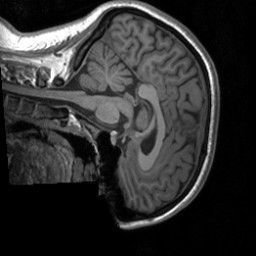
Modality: T1w
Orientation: sagittal
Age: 19
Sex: female
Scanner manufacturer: siemens
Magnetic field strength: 3 T
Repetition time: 1.9 s
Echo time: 0.00226 s